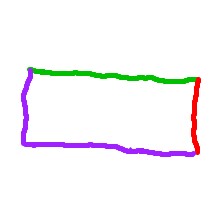
Shape: rectangle